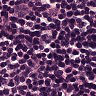
Metastatic tissue present: no